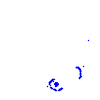
Particle: kaon